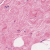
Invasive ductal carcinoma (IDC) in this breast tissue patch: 0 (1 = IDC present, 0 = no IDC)